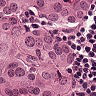
Metastatic tissue present: yes